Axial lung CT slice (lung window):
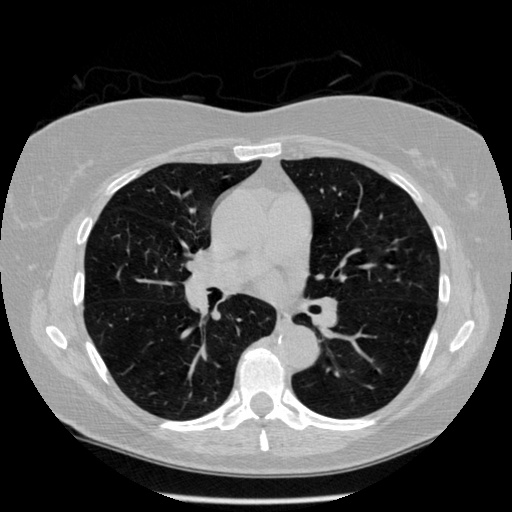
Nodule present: no